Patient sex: M
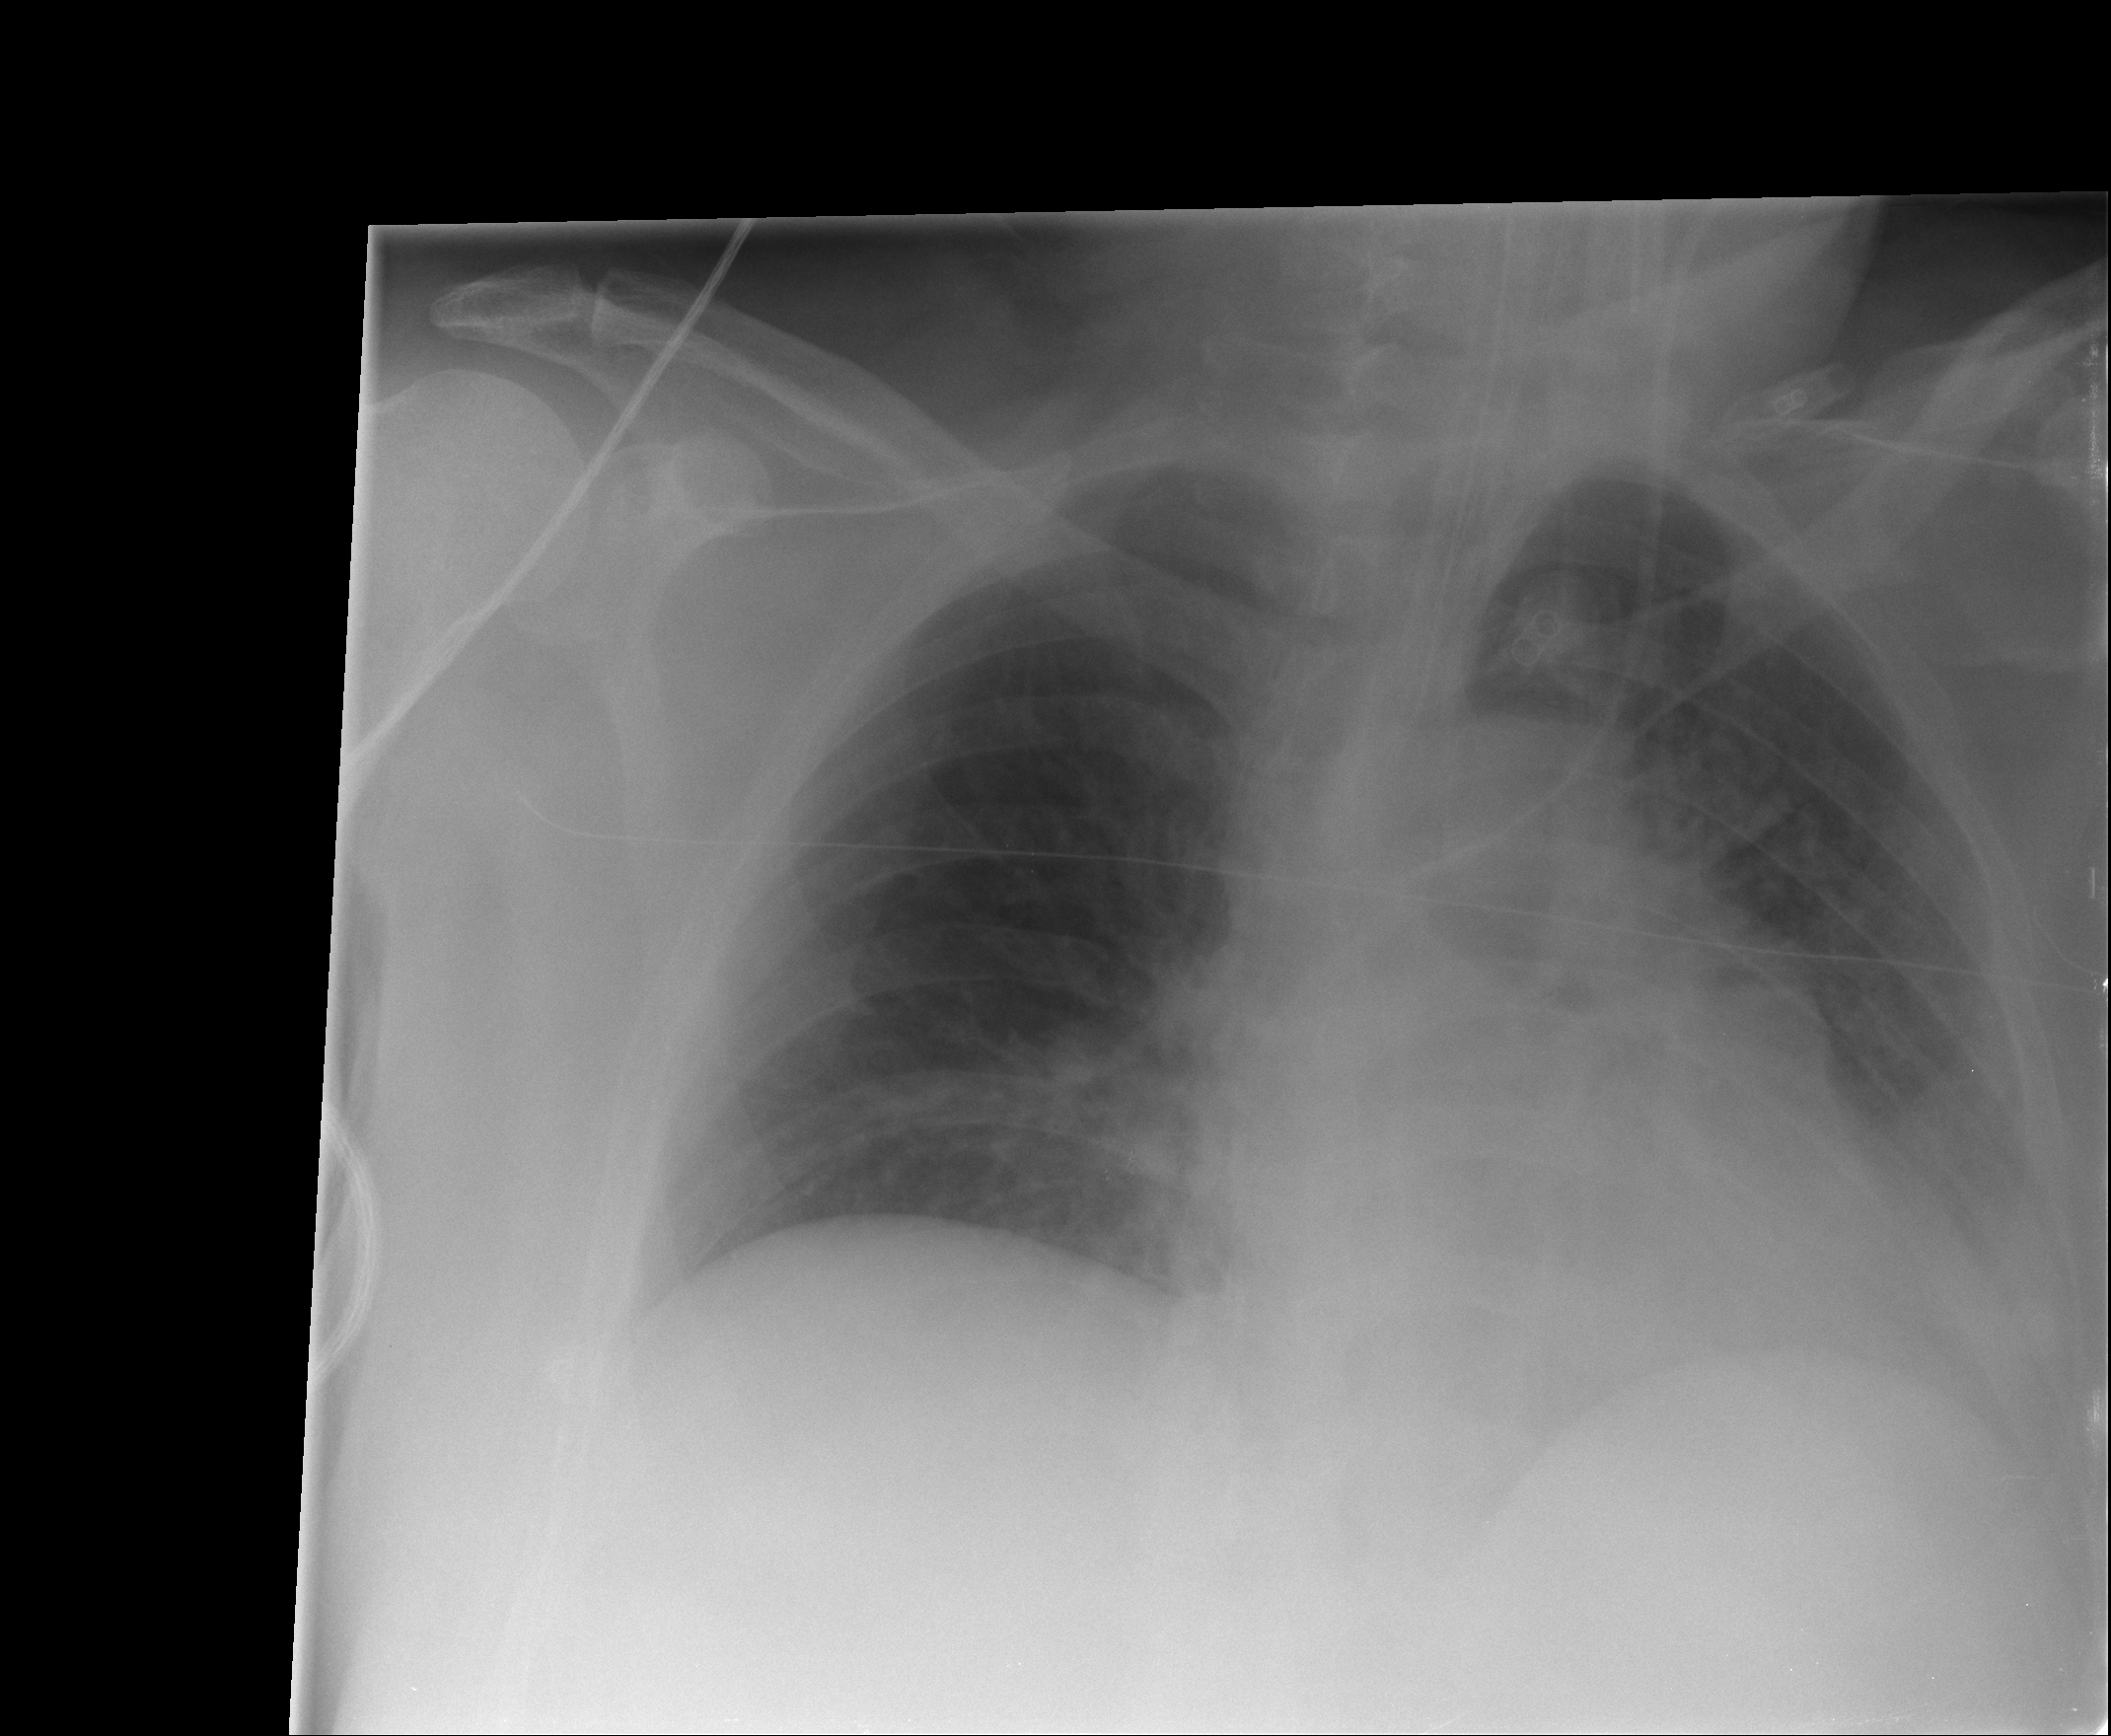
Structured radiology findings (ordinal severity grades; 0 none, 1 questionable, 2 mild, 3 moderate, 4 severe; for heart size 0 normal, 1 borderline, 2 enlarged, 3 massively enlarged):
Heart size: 0
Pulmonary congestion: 3
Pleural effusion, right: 0
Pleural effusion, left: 2
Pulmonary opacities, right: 2
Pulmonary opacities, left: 2
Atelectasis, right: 0
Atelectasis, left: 2